Interaction volume radius: 5 \u00c5
Interaction volume height: 10 \u00c5
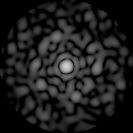
Disorder parameter: 0.8869